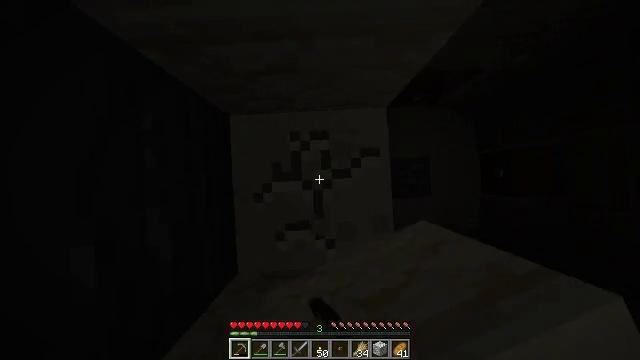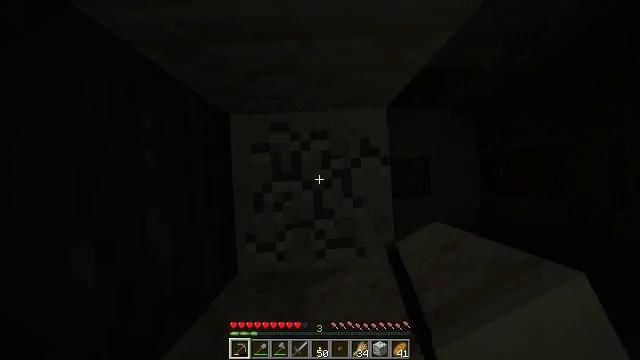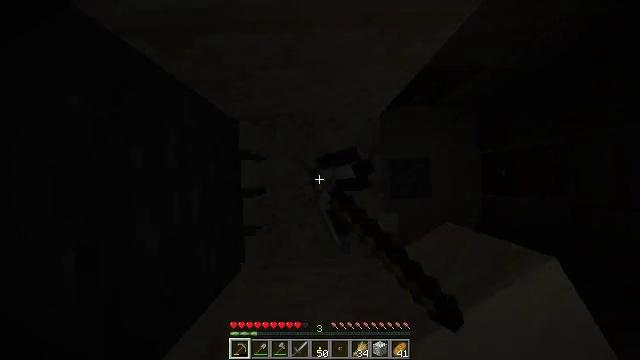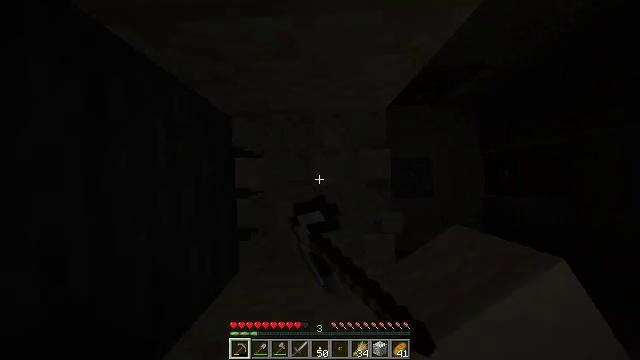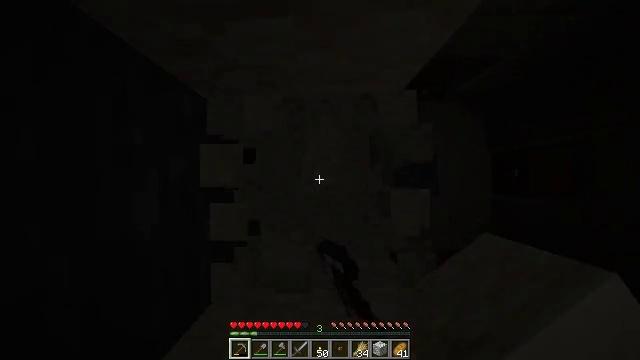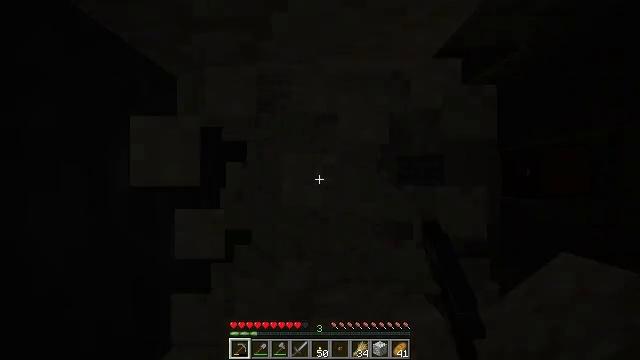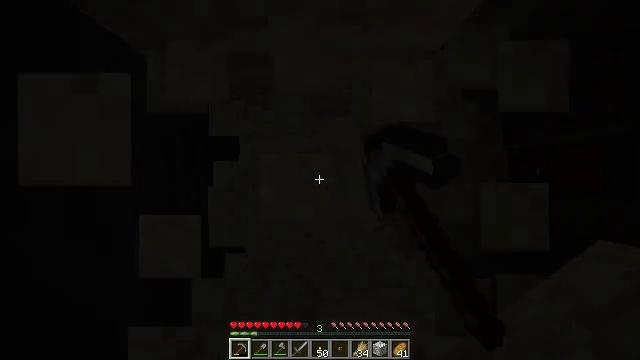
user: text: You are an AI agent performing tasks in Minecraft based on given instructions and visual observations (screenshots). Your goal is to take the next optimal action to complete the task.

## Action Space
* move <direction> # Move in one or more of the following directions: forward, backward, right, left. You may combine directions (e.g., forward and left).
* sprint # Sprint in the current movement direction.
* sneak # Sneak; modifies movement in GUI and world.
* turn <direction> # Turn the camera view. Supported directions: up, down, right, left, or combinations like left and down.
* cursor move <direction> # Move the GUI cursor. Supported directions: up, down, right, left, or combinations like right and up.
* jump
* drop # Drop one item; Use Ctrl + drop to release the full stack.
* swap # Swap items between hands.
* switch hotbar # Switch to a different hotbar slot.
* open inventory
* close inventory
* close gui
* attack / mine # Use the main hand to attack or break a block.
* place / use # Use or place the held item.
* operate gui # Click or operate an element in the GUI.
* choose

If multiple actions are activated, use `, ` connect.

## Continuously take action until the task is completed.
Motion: motion action
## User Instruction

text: Break the sandstone to collect.
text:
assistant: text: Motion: attack / mine
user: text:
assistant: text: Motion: attack / mine
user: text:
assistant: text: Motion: attack / mine
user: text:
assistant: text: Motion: attack / mine
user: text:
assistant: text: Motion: attack / mine
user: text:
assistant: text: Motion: attack / mine
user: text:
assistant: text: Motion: attack / mine